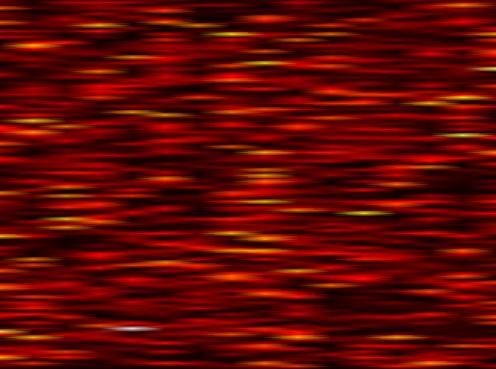
Label: UFMC